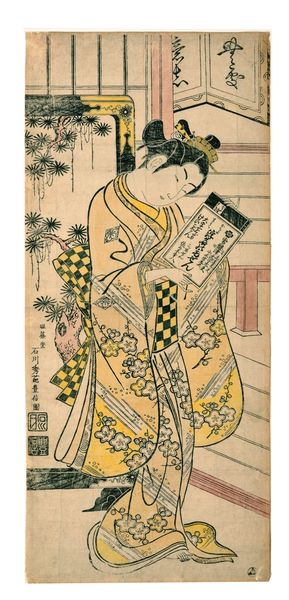
Künstler: Ishikawa Toyonobu
Standort: Hamburg
Institution: Museum für Kunst und Gewerbe Hamburg
Schlagwörter: frau, zeichnung, holzschnitt, japan, notenheft, schwarze haare, asien, geisha, druckgraphik, druckgrafik, asiatisch, china, zeit, handkoloriert, schwarzlinienschnitt, edo, notenschrift, reproduktionen, druckerzeugnisse, schwarzdruck, handkolorierung, shamisen, schwarzliniendruck, schwarzlinientechnik